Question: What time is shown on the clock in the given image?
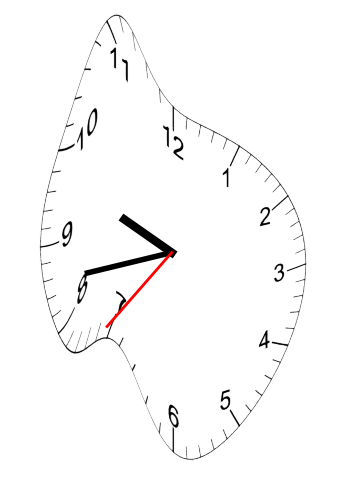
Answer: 09:42:36